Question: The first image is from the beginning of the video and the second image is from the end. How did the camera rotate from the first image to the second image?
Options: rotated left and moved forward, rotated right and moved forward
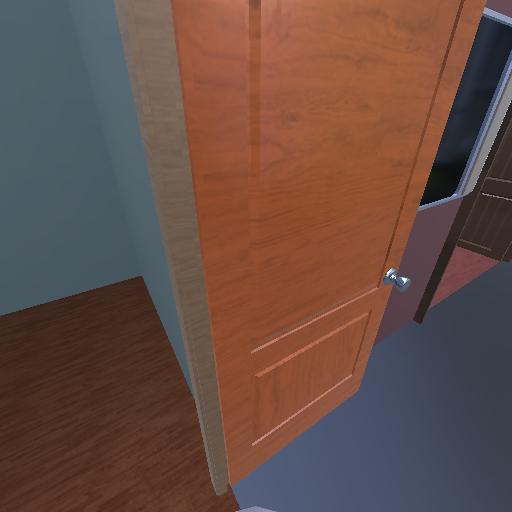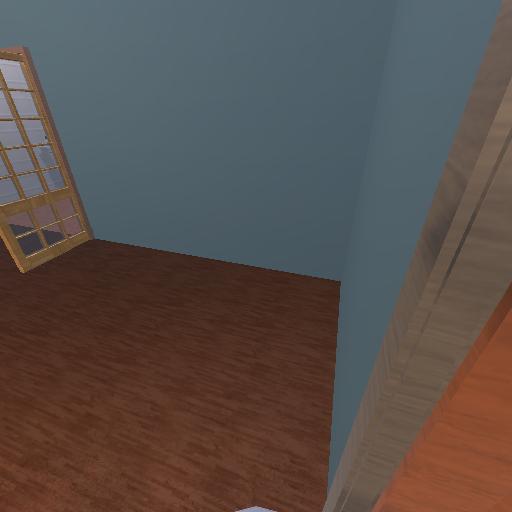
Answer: rotated left and moved forward